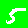
Digit: 5